Field crop: maize
Growth stage: 2
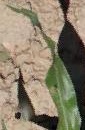
Species: maize